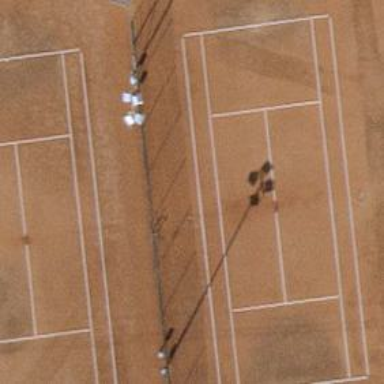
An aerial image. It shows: Tennis court on pitch.